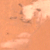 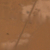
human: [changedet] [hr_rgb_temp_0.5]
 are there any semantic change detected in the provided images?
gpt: A road was built in the middle of the desert.